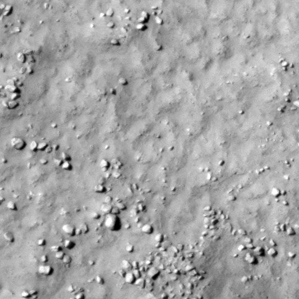
Label: non_frost